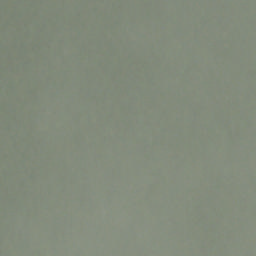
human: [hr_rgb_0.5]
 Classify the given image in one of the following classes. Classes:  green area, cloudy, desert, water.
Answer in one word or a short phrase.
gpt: cloudy